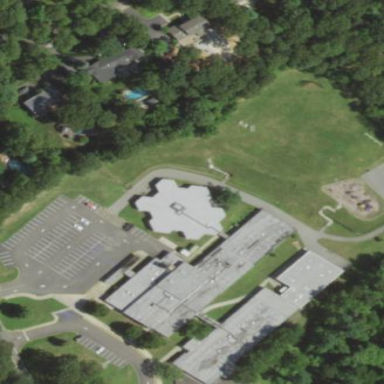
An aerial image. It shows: Commercial building that functions as school.